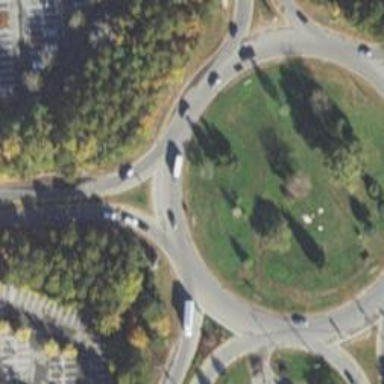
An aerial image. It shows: Roundabout on primary highway.